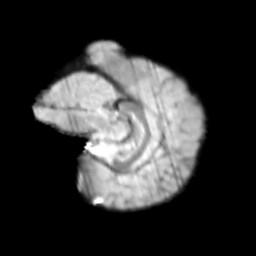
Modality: T2w
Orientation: sagittal
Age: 9
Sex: male
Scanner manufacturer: siemens
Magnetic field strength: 3 T
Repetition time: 3.8 s
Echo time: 0.07 s